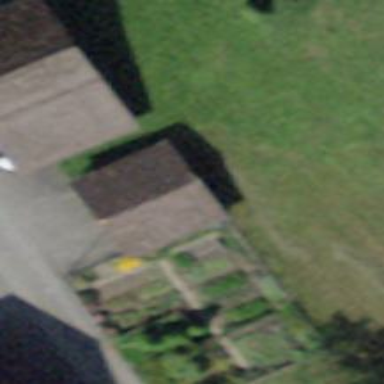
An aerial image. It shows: Garage building.